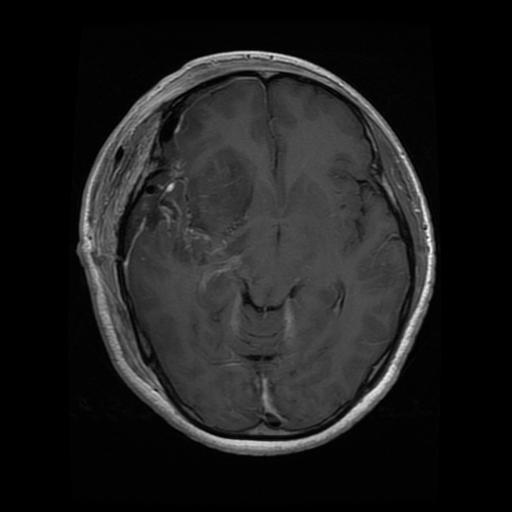
Label: glioma